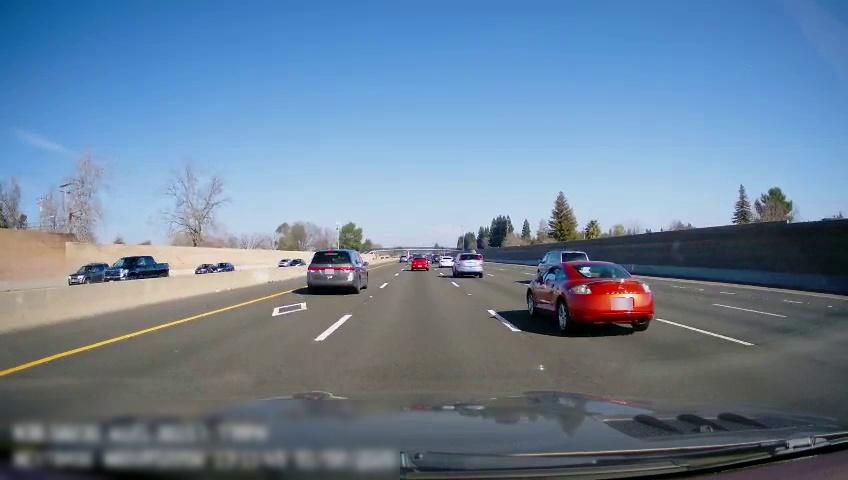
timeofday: Day
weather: Sunny
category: Drivable Space
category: Vehicles | SUV
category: Vehicles | Truck
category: Vehicles | Car
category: Vehicles | Car
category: Vehicles | Car
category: Vehicles | Car
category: Vehicles | Car
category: Vehicles | Car
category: Vehicles | SUV
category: Vehicles | SUV
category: Vehicles | Van
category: Vehicles | Car
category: Vehicles | SUV
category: Vehicles | Car
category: Lanes | Alternate Lane
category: Lanes | Current Lane
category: Lanes | Current Lane
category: Lanes | Alternate Lane
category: Lanes | Alternate Lane
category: Lanes | Alternate Lane
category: Lanes | Alternate Lane